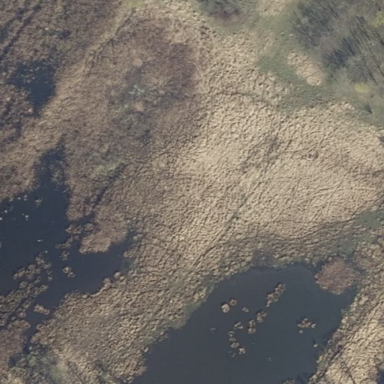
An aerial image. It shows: Wetland area dominated by reedbeds.